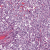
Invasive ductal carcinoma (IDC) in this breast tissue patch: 1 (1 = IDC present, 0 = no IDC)